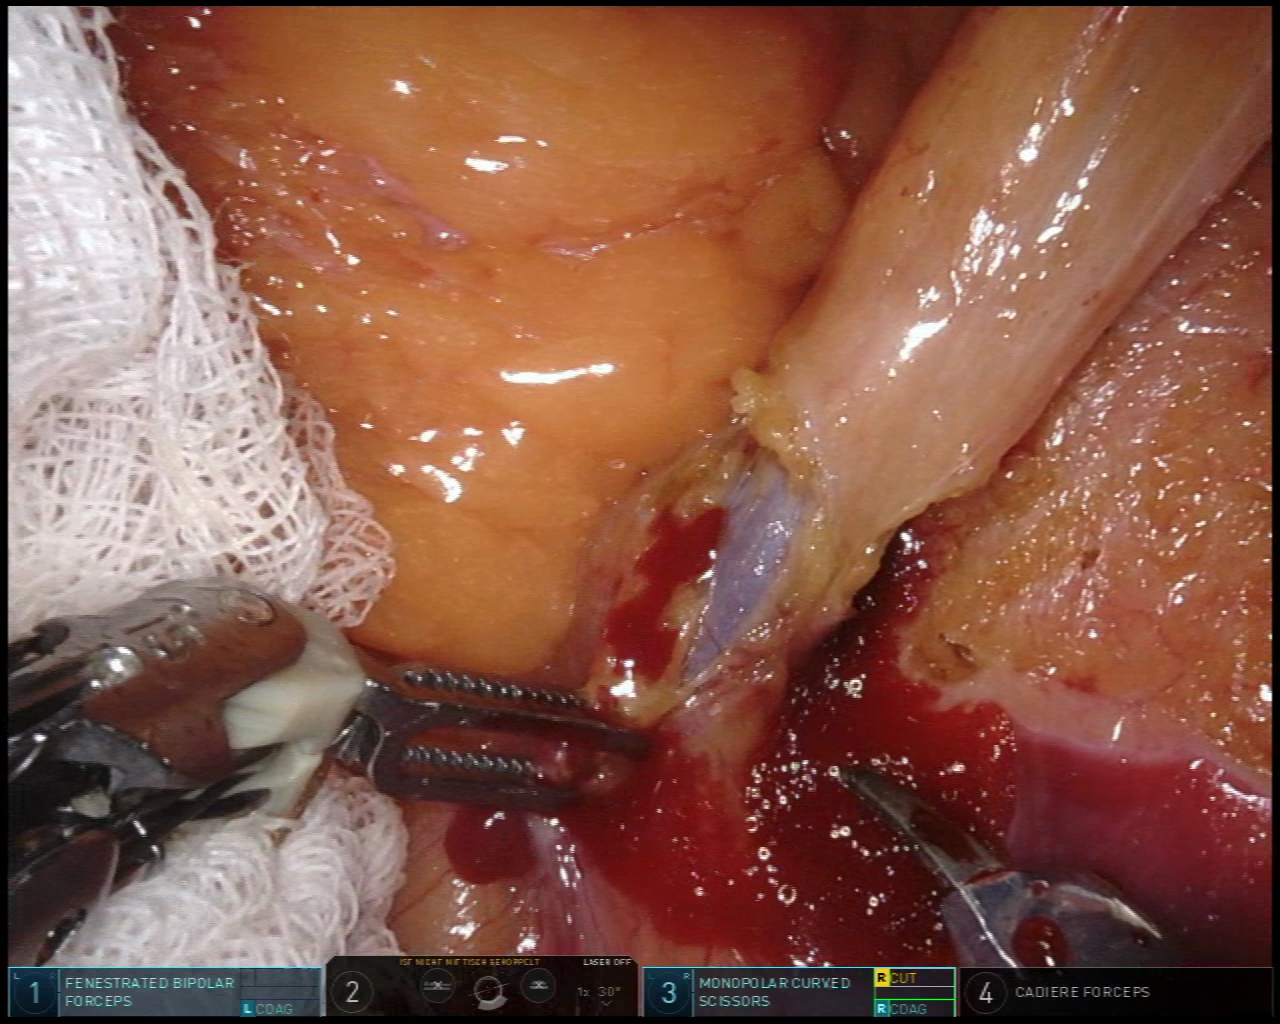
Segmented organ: intestinal_veins
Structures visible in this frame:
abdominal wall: no
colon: no
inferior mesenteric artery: no
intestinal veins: yes
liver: no
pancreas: no
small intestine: no
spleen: no
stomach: no
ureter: no
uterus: no
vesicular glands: no